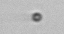
Label: nanoplankton_mix